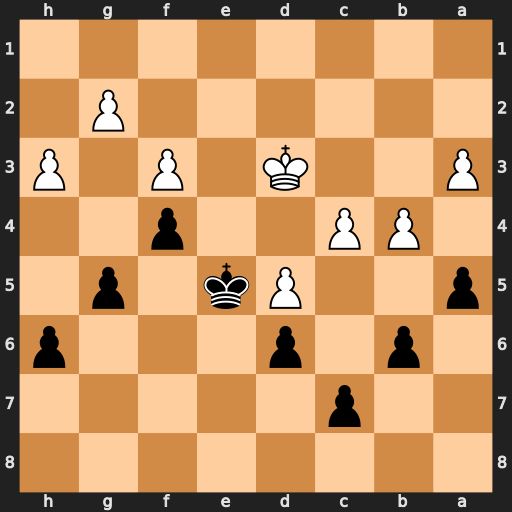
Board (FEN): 8/2p5/1p1p3p/p2Pk1p1/1PP2p2/P2K1P1P/6P1/8
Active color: b
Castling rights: -
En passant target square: -
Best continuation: axb4 axb4 b5 Kc3 bxc4 Kxc4 h5 Kb5 Kxd5